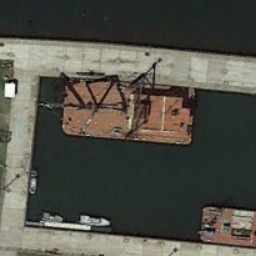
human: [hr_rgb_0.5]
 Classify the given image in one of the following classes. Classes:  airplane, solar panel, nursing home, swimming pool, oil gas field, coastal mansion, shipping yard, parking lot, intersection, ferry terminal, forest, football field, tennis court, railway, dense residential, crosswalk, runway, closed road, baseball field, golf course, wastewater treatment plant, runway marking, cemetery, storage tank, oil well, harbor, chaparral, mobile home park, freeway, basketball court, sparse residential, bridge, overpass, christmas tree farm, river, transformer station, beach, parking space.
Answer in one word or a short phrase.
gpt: ferry terminal